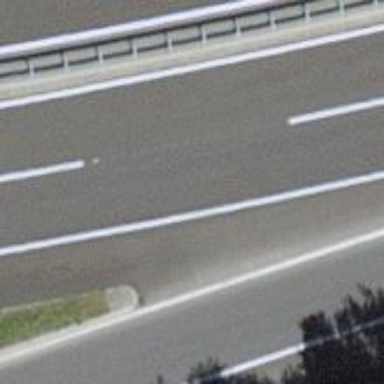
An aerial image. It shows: Asphalt motorway.